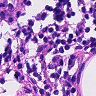
Metastatic tissue present: no